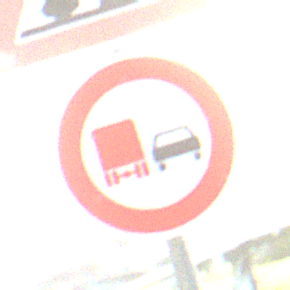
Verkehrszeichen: UeberholverbotKraftfahrzeuge
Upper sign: SteinschlagRechts
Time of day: SunriseSunset
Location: Outdoor (Special)
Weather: Clear
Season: NotSpecified
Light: Natural